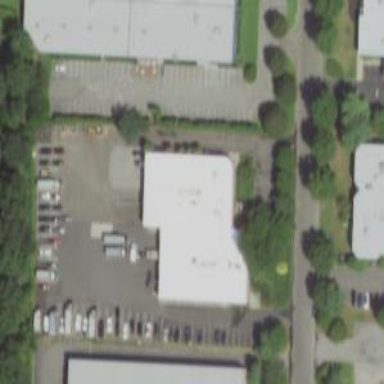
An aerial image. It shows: Commercial building.